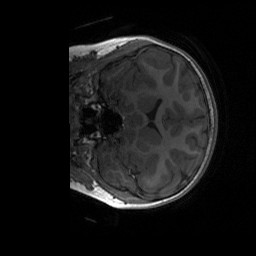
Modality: T1w
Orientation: coronal
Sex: female
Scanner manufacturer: siemens
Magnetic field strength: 3 T
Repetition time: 1.9 s
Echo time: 0.00243 s